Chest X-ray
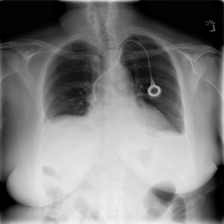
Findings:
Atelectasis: negative
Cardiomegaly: negative
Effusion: positive
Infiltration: positive
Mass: negative
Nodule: positive
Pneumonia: negative
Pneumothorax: positive
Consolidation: negative
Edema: negative
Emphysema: negative
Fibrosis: negative
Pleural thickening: negative
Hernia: negative